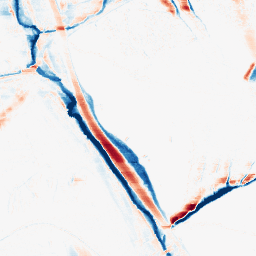
Category: morphological
Decomposition family: morphological_ellipse
Decomposition parameters: operation: average
width: 5
height: 20
Upsampling method: quintic
Upsampling parameters: scale: 8
Upsampling scale: 8